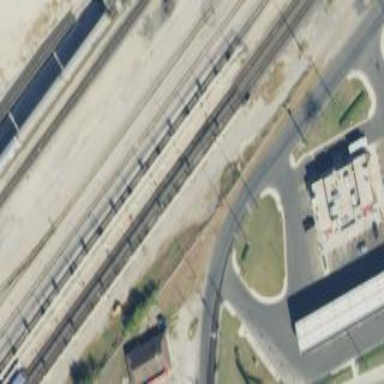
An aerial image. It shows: Railway fuel facility.